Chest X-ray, AP view. Patient: 72 years old, sex F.
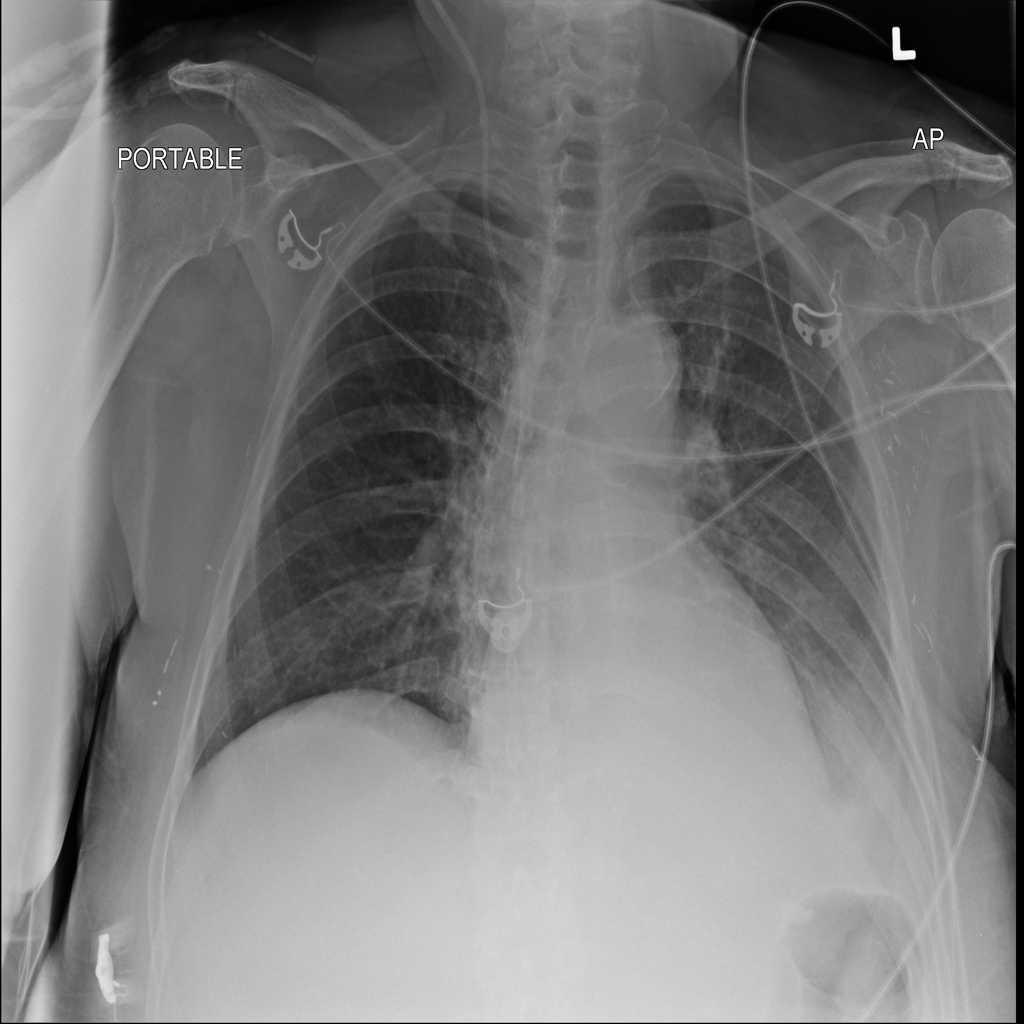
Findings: Atelectasis, Effusion